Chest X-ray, AP view. Patient: 25 years old, sex F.
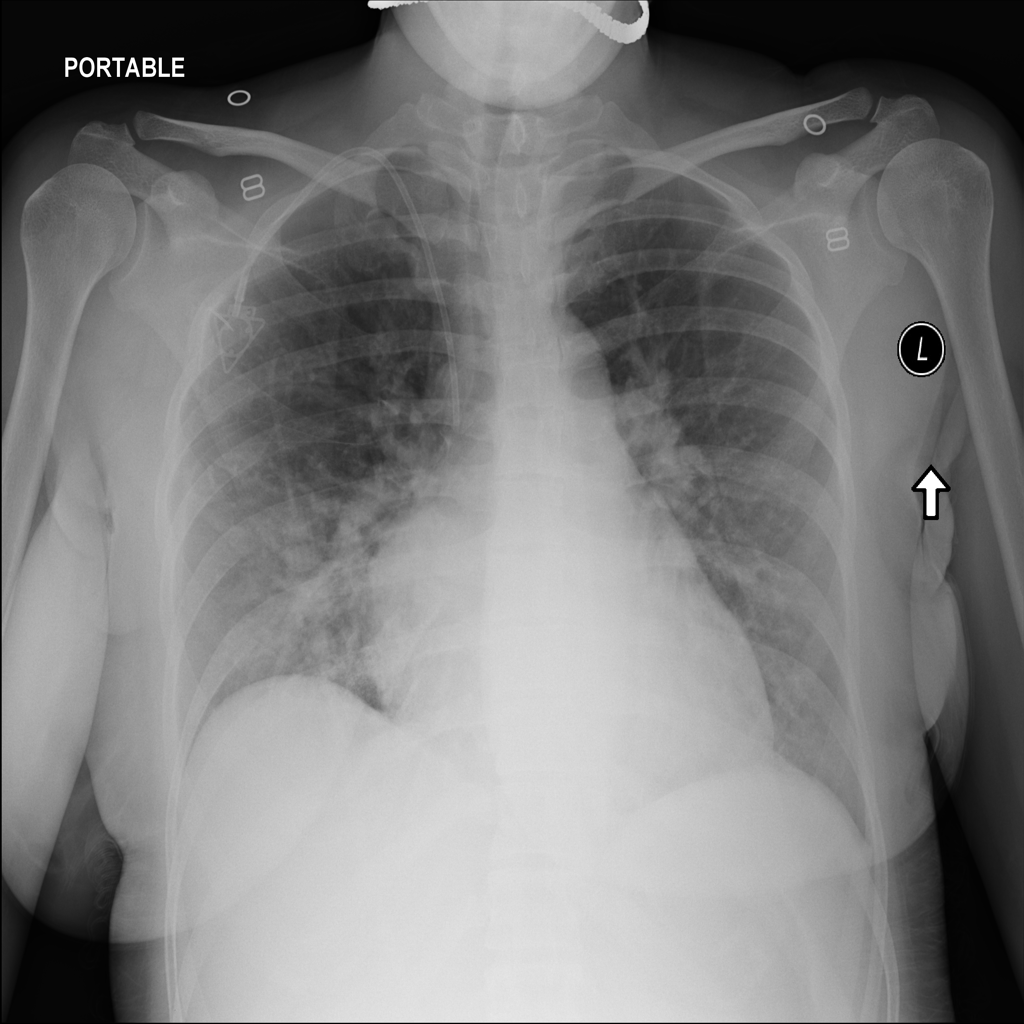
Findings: Cardiomegaly